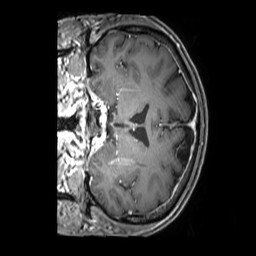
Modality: T1w
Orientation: coronal
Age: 60
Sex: male
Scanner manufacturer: philips
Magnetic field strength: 3 T
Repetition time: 0.009895 s
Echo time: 0.004605 s